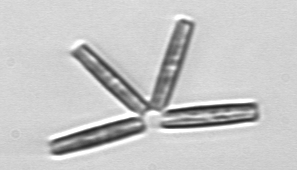
Label: Thalassionema